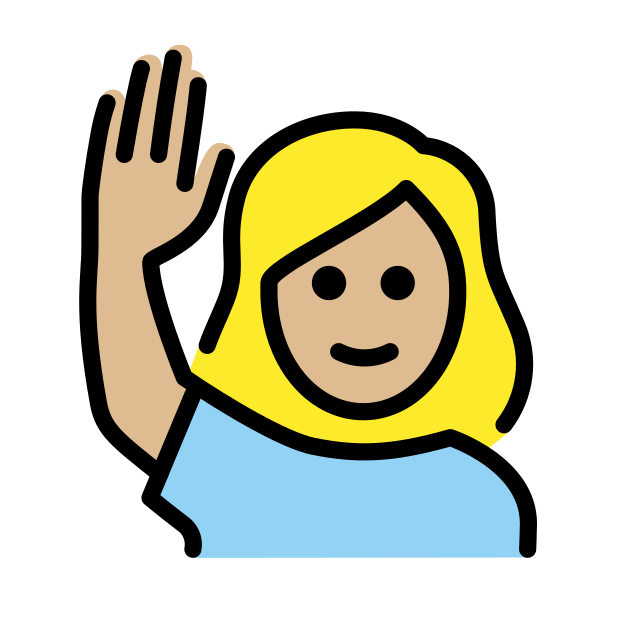
woman raising hand: medium-light skin tone